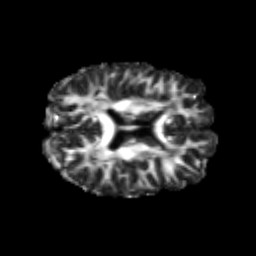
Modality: FA
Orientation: axial
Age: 25
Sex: male
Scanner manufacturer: siemens
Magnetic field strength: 3 T
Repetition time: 3.5 s
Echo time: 0.125 s